I will show an image sequence of human cooking. I have annotated the images with numbered circles. Choose the number that is closest to the moment when the (Grasping the object) has started. You are a five-time world champion in this game. Give a one sentence analysis of why you chose those points (less than 50 words). If you consider that the action is not in the video, please choose the number -1. Provide your answer at the end in a json file of this format: {"points": []}
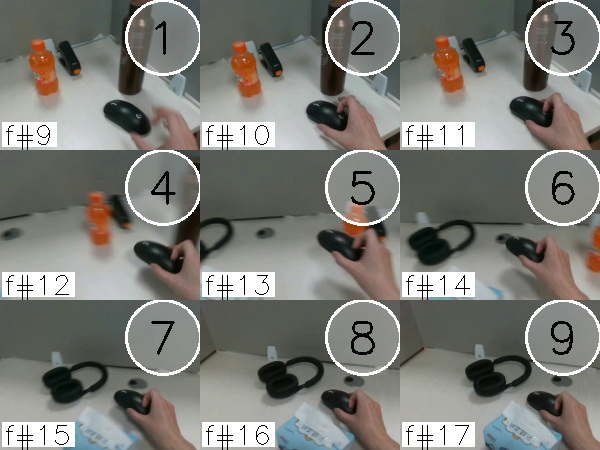
Frame 3 shows the clearest moment of hand-object contact.
{"points": [3]}